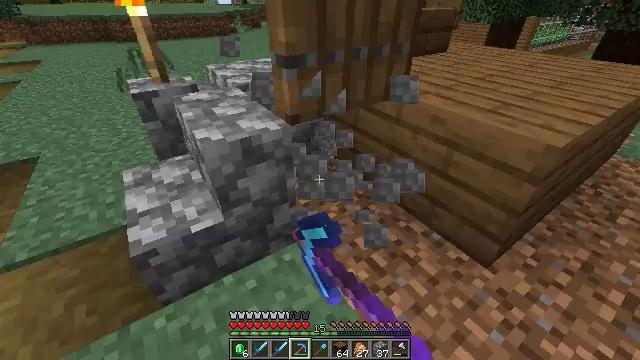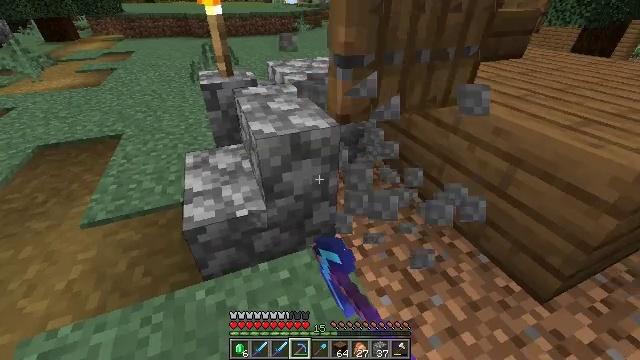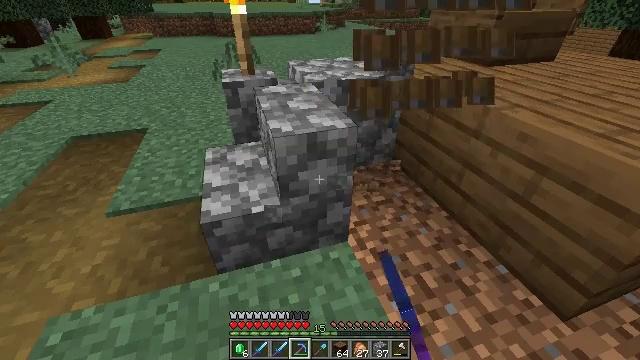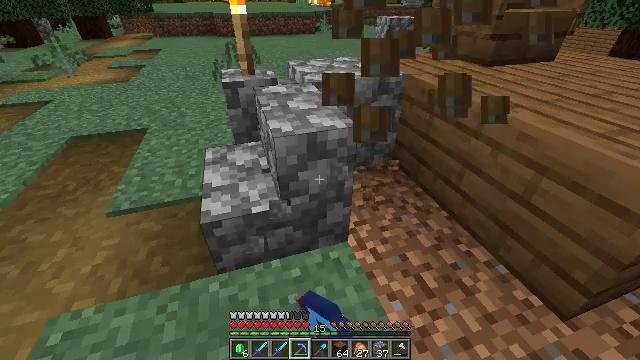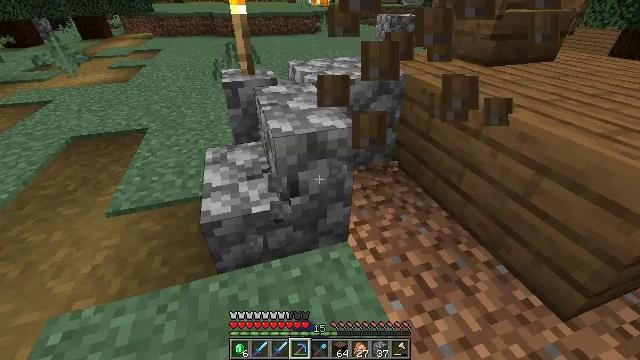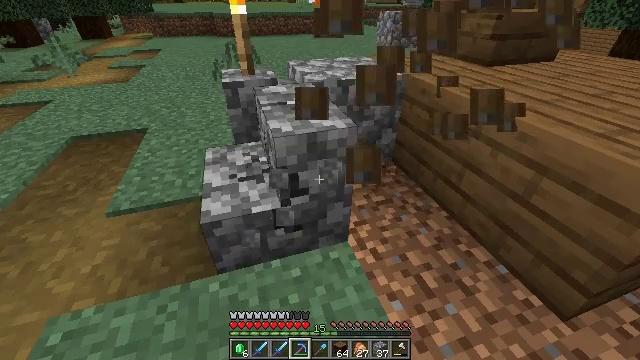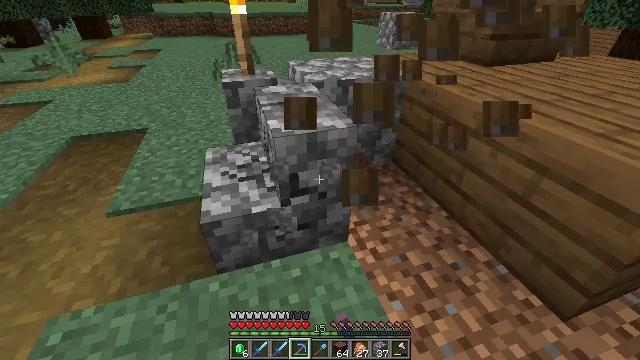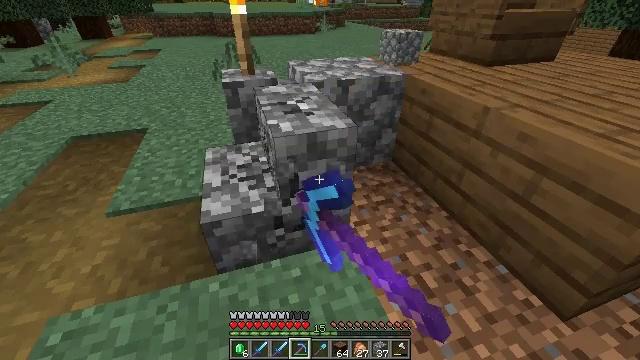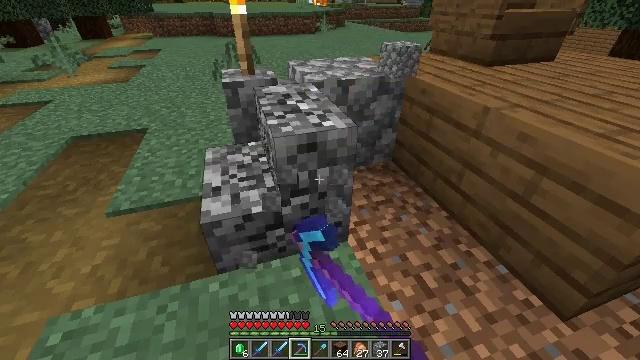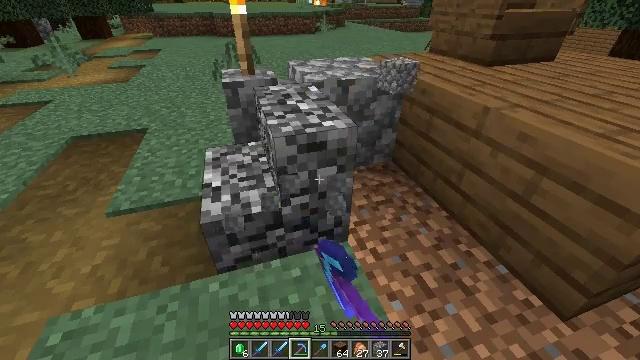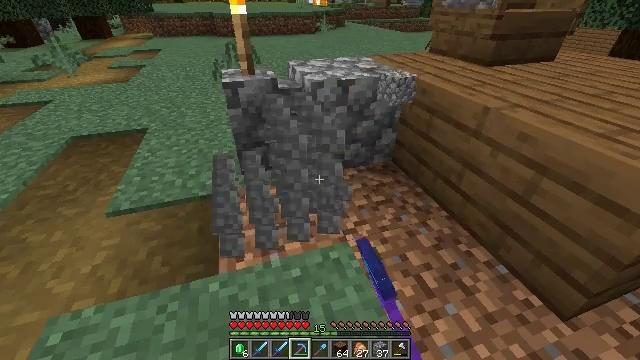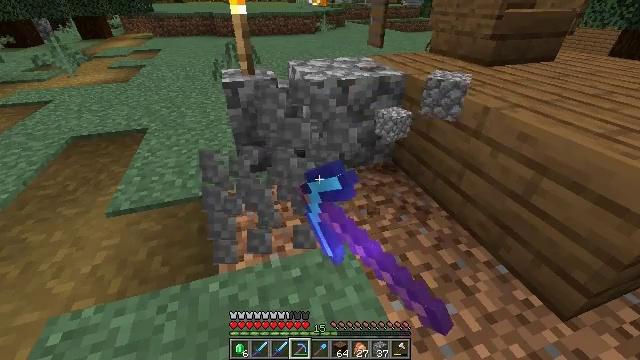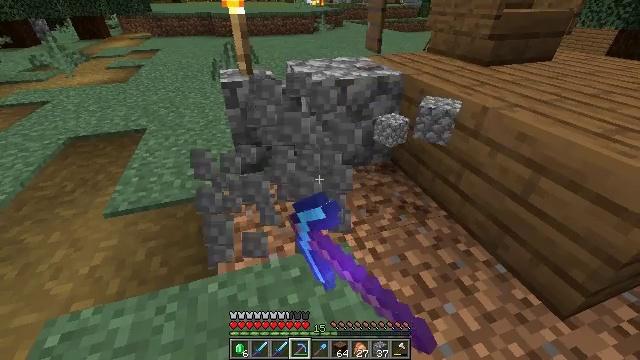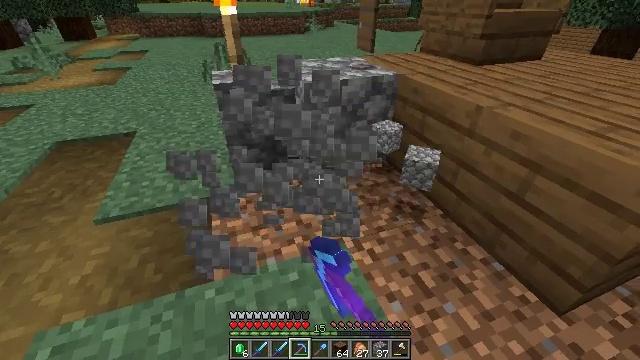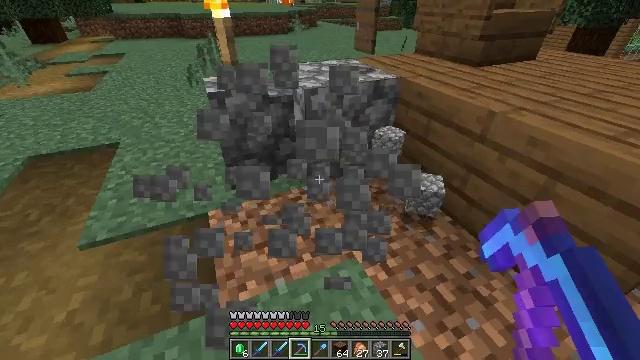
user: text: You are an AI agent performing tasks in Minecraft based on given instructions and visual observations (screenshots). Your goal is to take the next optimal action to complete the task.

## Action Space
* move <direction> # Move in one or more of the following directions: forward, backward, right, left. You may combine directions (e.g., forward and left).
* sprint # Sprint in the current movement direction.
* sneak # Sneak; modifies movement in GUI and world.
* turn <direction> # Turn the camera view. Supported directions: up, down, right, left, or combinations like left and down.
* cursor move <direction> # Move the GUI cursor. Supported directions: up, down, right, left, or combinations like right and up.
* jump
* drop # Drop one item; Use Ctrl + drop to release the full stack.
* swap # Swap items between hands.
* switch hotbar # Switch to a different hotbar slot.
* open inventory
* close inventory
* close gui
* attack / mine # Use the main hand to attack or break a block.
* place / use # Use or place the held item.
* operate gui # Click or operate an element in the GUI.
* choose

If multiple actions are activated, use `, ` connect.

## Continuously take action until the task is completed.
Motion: motion action
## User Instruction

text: Gather cobblestone stairs from the structure.
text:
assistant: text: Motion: turn left, attack / mine
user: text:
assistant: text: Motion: turn left, attack / mine
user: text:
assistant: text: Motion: attack / mine
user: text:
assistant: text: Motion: attack / mine
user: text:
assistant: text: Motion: attack / mine
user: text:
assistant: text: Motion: attack / mine
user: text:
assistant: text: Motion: attack / mine
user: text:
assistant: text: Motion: attack / mine
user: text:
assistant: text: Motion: attack / mine
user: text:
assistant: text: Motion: attack / mine
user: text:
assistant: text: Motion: attack / mine
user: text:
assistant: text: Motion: attack / mine
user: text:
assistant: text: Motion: move forward and move left, turn right, attack / mine
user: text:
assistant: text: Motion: move forward and move left, turn right, attack / mine
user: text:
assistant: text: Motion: attack / mine